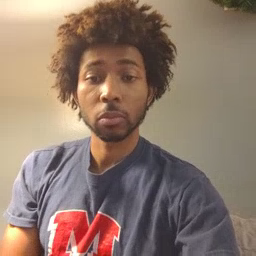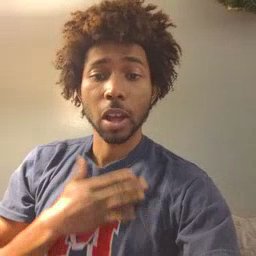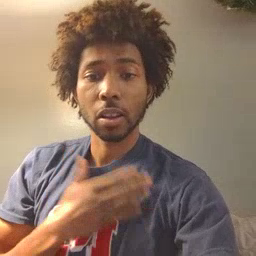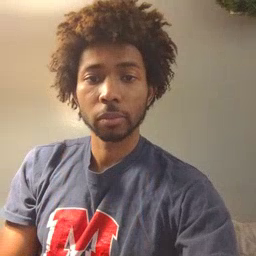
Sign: happy